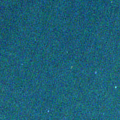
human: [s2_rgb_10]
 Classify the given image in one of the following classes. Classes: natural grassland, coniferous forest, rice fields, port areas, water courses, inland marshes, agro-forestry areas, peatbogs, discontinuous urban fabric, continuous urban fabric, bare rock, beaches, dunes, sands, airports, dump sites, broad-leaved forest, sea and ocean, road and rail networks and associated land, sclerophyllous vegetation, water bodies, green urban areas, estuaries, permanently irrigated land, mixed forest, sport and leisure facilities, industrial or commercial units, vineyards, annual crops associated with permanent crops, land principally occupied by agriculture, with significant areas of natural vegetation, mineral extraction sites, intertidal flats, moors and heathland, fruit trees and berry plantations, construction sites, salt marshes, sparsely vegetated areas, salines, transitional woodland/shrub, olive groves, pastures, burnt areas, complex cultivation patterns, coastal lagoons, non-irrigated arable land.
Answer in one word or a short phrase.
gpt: sea and ocean